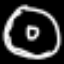
Label: donut